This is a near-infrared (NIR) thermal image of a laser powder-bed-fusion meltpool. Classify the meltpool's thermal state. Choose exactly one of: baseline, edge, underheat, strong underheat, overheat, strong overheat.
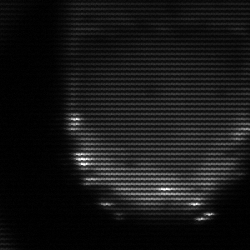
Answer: edge